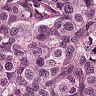
Metastatic tissue present: yes